Aerial crown-view tile of a tropical tree (Barro Colorado Island, Panama), acquired 20241216:
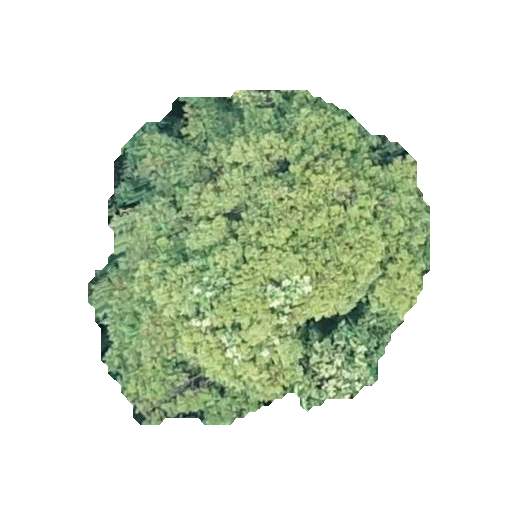
Species: Pouteria reticulata
GBIF accepted scientific name: Pouteria reticulata
Crown area: 128.407 m²